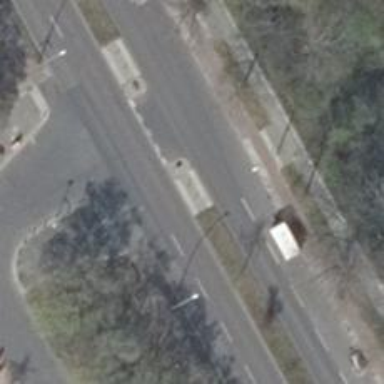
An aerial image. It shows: Unmarked footway crossing with traffic island.